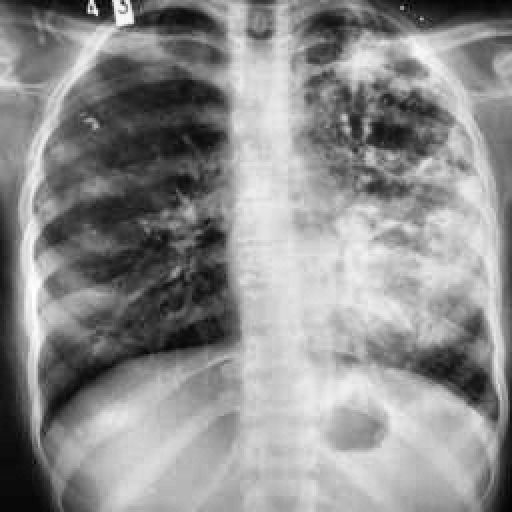
Finding: TUBERCULOSIS